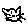
Label: cat